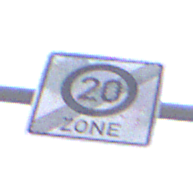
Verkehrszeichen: EndeZone20
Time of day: SunriseSunset
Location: Outdoor (Beach)
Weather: Overcast
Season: NotSpecified
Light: Natural